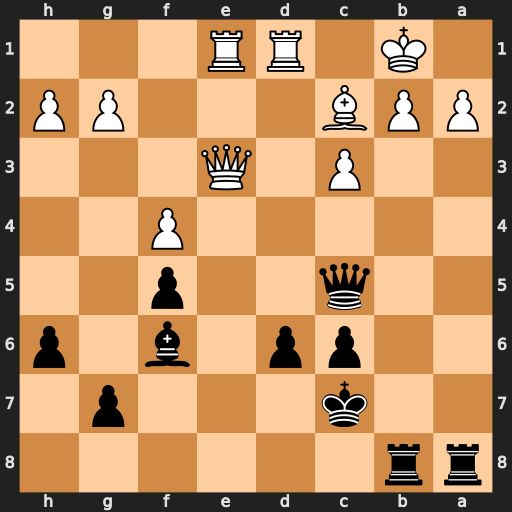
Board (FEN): rr6/2k3p1/2pp1b1p/2q2p2/5P2/2P1Q3/PPB3PP/1K1RR3
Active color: b
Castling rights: -
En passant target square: -
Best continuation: Rxb2+ Kxb2 Qa3+ Kb1 Bxc3 Qe7+ Kb6